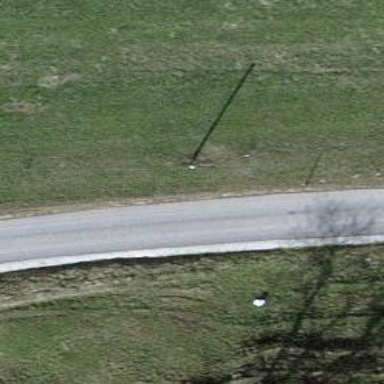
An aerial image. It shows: Minor power line.